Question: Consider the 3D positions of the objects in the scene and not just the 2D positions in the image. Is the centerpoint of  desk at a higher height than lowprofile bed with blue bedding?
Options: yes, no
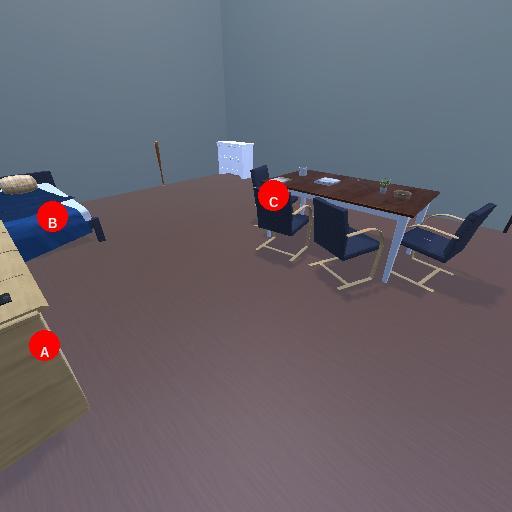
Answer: yes